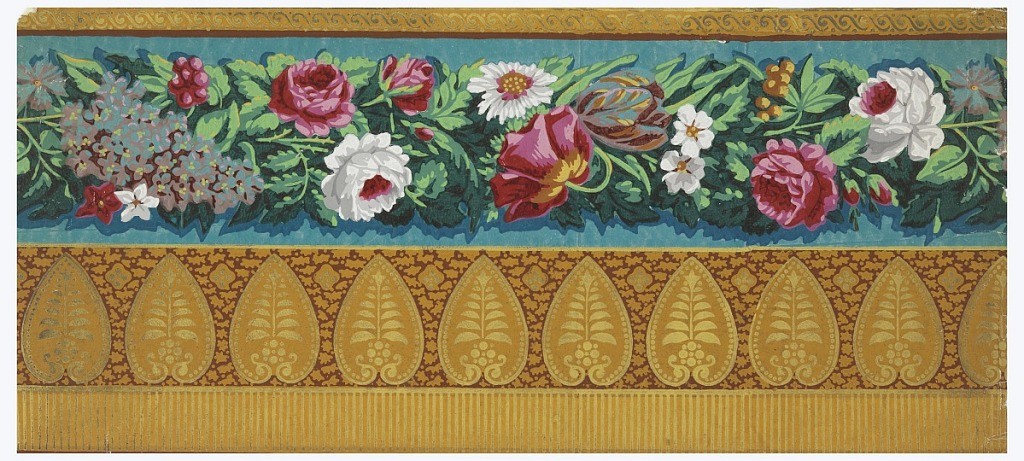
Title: Border
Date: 1805–15
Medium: Block-printed on handmade paper
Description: Horizontal rectangle. Across top, heart-shaped leaf motif in neutral yellows on neutral red-orange field. Below, chain of flowers and foliage. Printed in white, orange, red, violet and green on a blue field.